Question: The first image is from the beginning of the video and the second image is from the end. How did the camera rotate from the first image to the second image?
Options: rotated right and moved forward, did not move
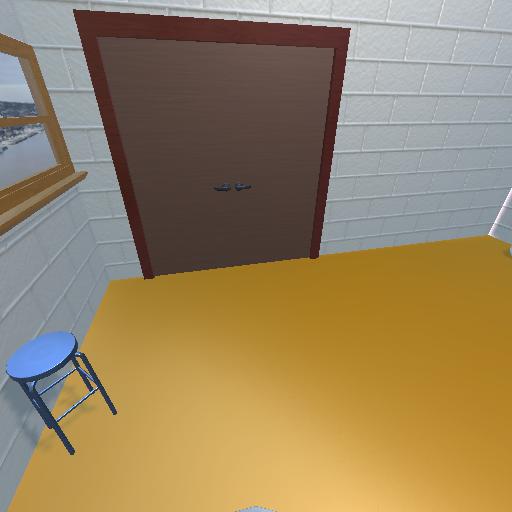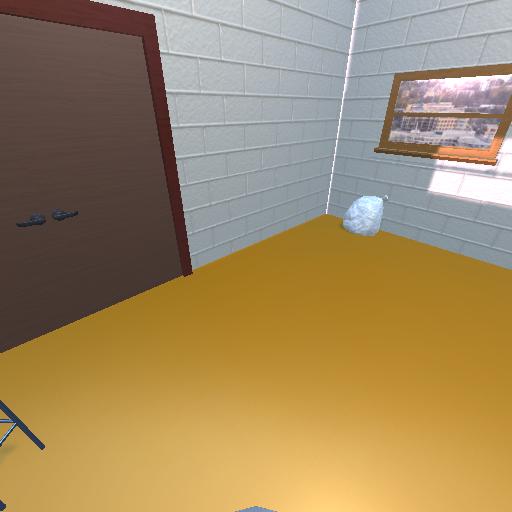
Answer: rotated right and moved forward